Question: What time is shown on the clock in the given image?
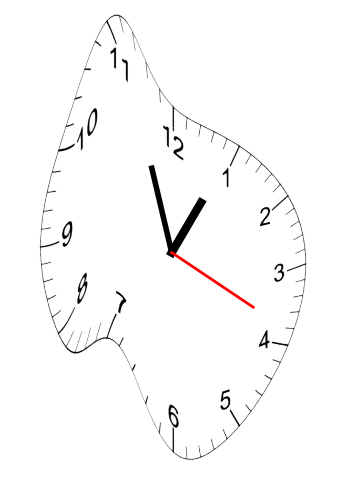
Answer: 12:56:19